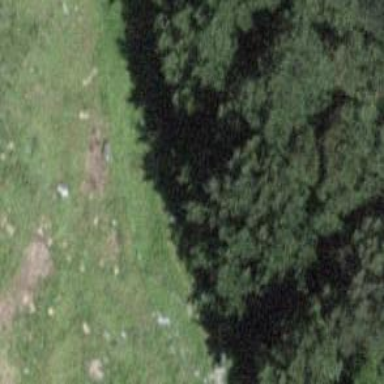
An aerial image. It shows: Grass path.